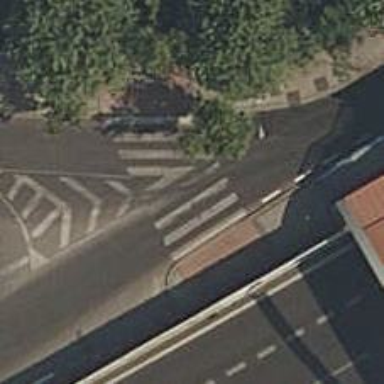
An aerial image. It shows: Pedestrian crossing with zebra markings on the footway.